Question: I'm new to Angular and I have one problem I cannot find a solution for. Any help is appreciated.
I'm fetching all the data from a server to a controller using '$http.get("/admin/getGraphData")'. When user edits '<input>' element, a data in controller is updated by Angular. When that occurs, I would want the data on the server (MySQL) to be updated instantly. Is there an easy way to achieve this? If I could do something like this:
'''
$scope.onDayValueChange(month, year, day, newValue){
$http.post("/admin/updateDayValue", {...})
}
'''
But how to intercept Controllers data change and how to know exact index of object being changed or something like this? Thanks a lot!
Data model is fairly simple. Months (jan, feb, mar...) containing some value for each of a day in a month:
'''
{month: 1, year: 2013, data:[{day:1, val:11}, {day:2, val:14}, ..., {day:31, val:80}]}
{month: 2, year: 2013, data:[{day:1, val:22}, {day:2, val:124}, ..., {day:30, val:2}]}
...
'''
In HTML it looks something like this:

The code:
'''
<div ng-app="graph" ng-controller="GraphCtrl">
<ul>
<li class="monthItem" ng-repeat="monthItem in months">
<span>
{{monthNames[monthItem.month-1]}}
({{monthItem.month}}.
{{monthItem.year}}.)</span>
<ul class="monthDays">
<li ng-repeat="dayItem in monthItem.data">
<label>{{dayItem.day}}.
<input type="number"
ng-model="dayItem.val"
value="{{dayItem.val}}"
min="0" required>
</label>
</li>
</ul>
</li>
</ul>
</div>
<script src="https://ajax.googleapis.com/ajax/libs/angularjs/1.3.0-beta.5/angular.min.js"></script>
<script>
var app = angular.module('graph');
app.controller('GraphCtrl', function($scope, $http) {
getData(); // load all data to the model
function getData(){
$http.get("/admin/getGraphData").success(function(data){
$scope.months = data;
})
};
$scope.monthNames = ['Jan','Feb','Mar','Apr','May','Jun','Jul','Aug','Sep','Oct','Nov','Dec'];
});
</script>
'''
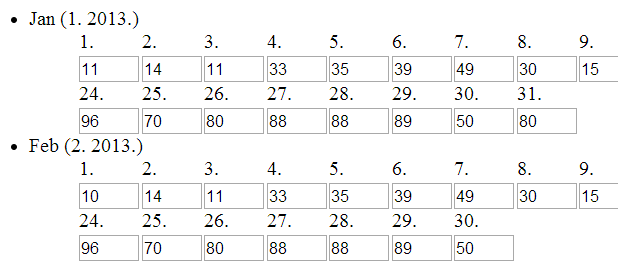
Answer: ngBlur is a good option. Do your POST (PUT probably is more appropriate here) upon leaving the input field.
<URL>